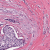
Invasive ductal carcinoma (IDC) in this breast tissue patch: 1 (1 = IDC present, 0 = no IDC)